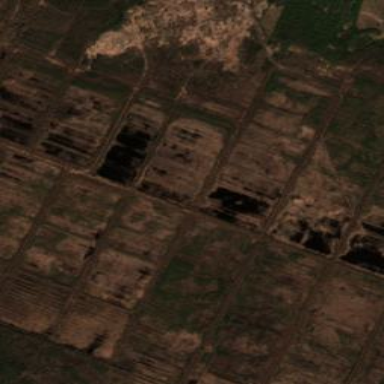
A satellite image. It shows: Peat cutting quarry.